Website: apple
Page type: billing-address
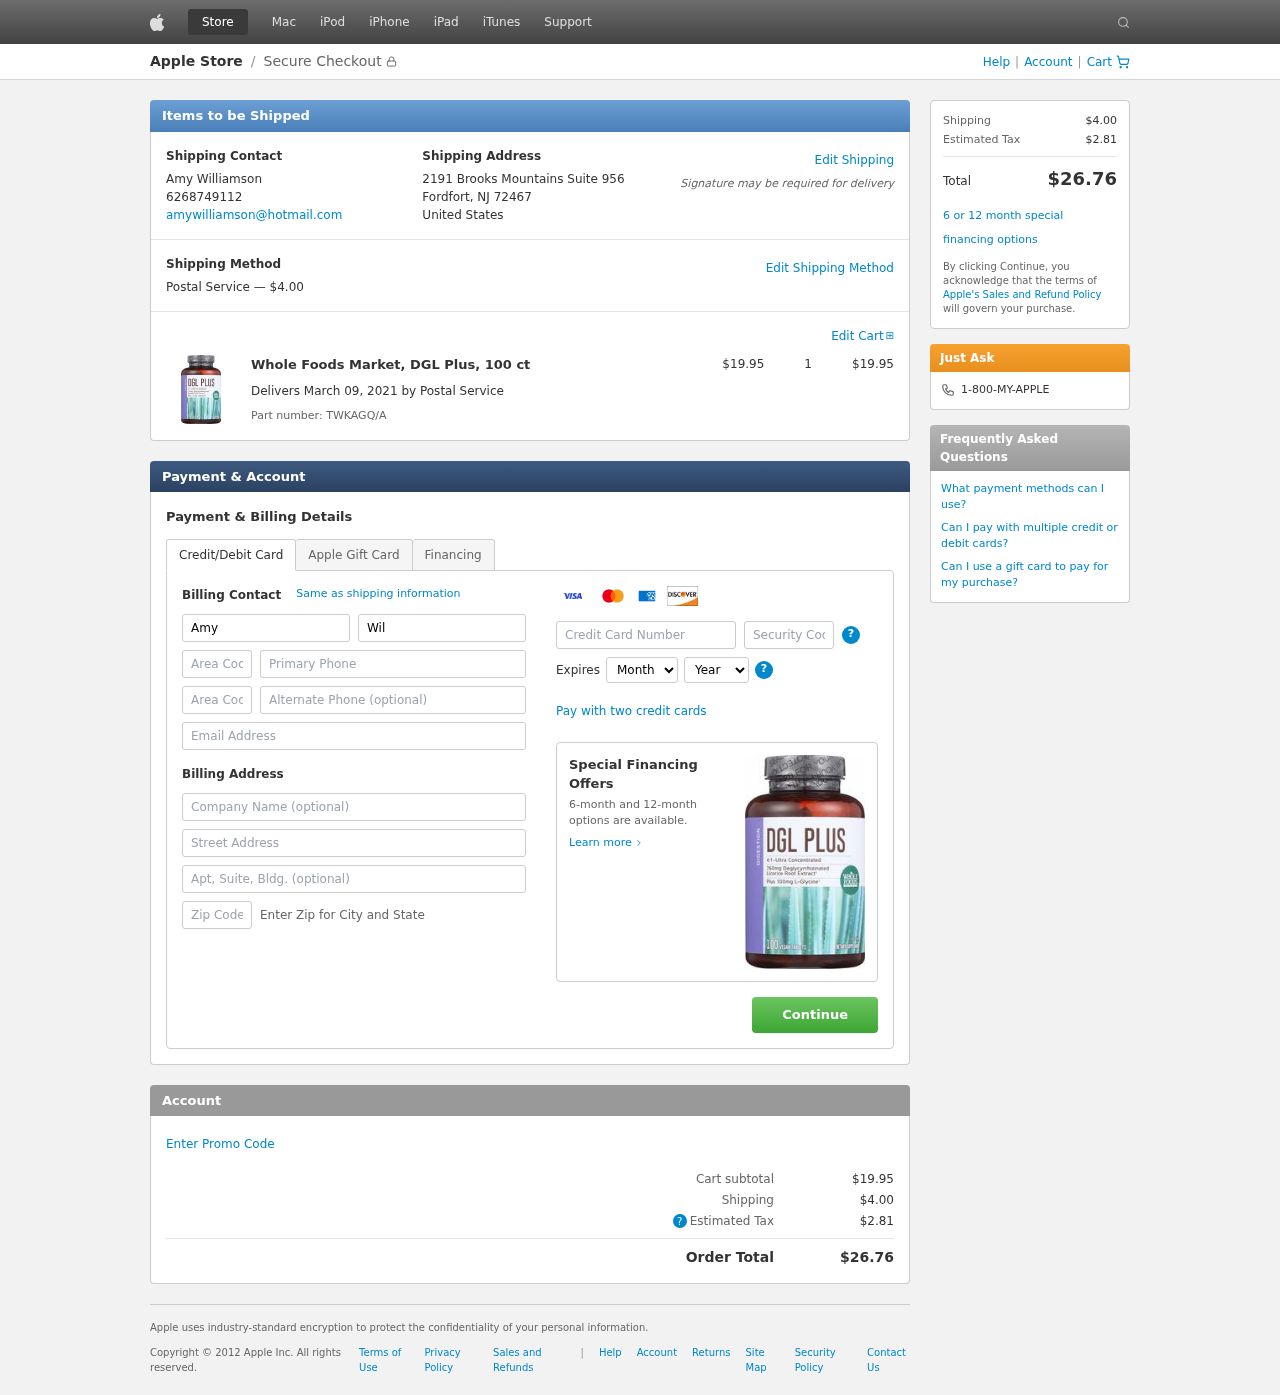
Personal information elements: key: PII_CARD_CVV
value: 763
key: PII_CARD_EXPIRY_MONTH
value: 02
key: PII_CARD_EXPIRY_YEAR
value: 26
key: PII_CARD_NUMBER
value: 2619 5655 2219 6014
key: PII_CITY_STATE_ZIP
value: Fordfort, NJ 72467
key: PII_COUNTRY
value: United States
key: PII_EMAIL
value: amywilliamson@hotmail.com
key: PII_FIRSTNAME
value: Amy
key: PII_FULLNAME
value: Amy Williamson
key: PII_LASTNAME
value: Williamson
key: PII_PHONE
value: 6268749112
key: PII_PHONE_ALT
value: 9705315060
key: PII_PHONE_ALT_AREA
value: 970
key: PII_PHONE_AREA
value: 626
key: PII_STREET
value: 2191 Brooks Mountains Suite 956
Product elements: key: PRODUCT1_NAME
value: Whole Foods Market, DGL Plus, 100 ct
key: PRODUCT1_PRICE
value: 19.95
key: PRODUCT1_QUANTITY
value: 1
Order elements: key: ORDER_SHIPPING_COST
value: $4.00
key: ORDER_SUBTOTAL
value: $19.95
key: ORDER_DELIVERY_DATE
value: March 09, 2021
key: ORDER_PART_NUMBER
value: TWKAGQ/A
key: ORDER_TAX
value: $2.81
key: ORDER_TOTAL
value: $26.76